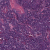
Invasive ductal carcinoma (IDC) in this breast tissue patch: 0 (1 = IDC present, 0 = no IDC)